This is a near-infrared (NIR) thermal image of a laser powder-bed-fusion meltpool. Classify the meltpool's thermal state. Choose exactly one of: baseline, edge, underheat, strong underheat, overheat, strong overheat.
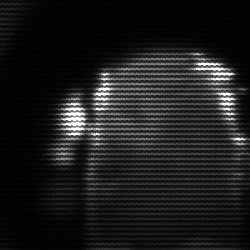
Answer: baseline